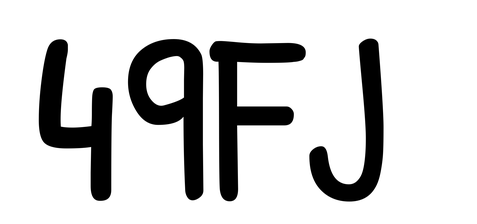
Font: PatrickHand-Regular